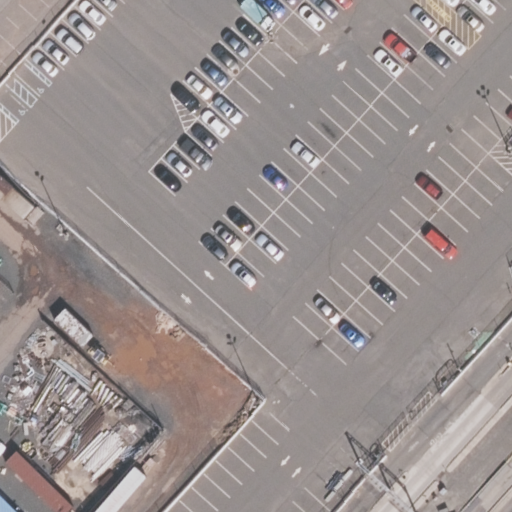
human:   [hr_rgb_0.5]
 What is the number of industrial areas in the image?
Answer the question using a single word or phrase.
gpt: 1

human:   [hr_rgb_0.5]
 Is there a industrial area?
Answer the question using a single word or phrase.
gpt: yes

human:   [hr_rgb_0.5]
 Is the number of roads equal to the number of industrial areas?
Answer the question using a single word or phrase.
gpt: no

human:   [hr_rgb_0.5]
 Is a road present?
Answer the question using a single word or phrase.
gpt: yes

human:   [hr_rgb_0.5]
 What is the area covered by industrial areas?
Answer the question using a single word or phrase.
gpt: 10583m2

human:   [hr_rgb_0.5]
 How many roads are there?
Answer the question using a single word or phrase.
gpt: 3

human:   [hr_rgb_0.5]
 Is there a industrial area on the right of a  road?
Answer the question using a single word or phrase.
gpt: yes

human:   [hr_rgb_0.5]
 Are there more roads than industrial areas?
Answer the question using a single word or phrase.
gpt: yes

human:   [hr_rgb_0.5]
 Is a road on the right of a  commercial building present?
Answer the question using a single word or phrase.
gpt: no

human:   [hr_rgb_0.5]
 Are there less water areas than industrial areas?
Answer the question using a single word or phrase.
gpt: yes

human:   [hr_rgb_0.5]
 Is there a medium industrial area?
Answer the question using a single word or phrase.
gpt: no

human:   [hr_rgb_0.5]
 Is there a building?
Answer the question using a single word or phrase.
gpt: no

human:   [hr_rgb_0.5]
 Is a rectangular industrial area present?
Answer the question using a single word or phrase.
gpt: yes

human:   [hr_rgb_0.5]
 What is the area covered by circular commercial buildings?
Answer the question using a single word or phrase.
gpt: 0m2

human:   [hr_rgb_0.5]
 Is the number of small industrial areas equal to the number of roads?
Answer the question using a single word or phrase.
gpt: no

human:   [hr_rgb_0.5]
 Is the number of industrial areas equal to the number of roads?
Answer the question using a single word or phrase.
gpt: no

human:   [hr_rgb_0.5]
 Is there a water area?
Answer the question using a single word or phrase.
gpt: no

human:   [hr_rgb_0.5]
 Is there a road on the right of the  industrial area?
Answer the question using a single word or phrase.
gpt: no

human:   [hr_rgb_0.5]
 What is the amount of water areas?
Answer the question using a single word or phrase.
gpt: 0

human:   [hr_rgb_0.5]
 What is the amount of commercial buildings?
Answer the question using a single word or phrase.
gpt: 0

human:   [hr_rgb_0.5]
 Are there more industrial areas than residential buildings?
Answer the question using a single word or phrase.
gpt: yes

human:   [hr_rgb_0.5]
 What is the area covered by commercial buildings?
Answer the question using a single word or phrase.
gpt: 0m2

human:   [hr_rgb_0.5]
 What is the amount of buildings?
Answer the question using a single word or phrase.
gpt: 0

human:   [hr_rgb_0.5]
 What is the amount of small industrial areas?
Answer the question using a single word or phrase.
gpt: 0

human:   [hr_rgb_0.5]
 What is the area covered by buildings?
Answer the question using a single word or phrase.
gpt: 0m2

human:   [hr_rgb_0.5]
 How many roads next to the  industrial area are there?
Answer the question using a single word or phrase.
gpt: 3

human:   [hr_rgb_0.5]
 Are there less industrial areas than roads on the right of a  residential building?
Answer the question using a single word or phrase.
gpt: no

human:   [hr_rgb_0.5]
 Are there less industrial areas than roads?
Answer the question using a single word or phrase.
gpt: yes

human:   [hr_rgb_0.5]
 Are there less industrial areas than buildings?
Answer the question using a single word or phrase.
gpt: no

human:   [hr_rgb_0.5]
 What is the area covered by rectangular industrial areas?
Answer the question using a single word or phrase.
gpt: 10583m2

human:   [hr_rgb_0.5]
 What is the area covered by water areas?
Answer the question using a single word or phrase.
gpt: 0m2

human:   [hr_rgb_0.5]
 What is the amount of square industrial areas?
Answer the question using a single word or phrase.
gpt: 0

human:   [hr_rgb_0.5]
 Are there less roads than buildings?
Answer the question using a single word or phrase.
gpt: no